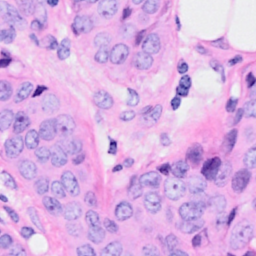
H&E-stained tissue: Breast